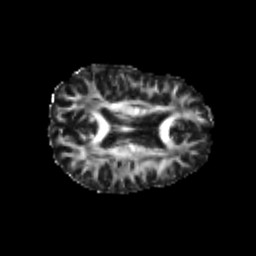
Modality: FA
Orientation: axial
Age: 24
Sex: female
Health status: healthy
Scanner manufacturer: philips
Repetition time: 7.386 s
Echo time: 0.08599 s